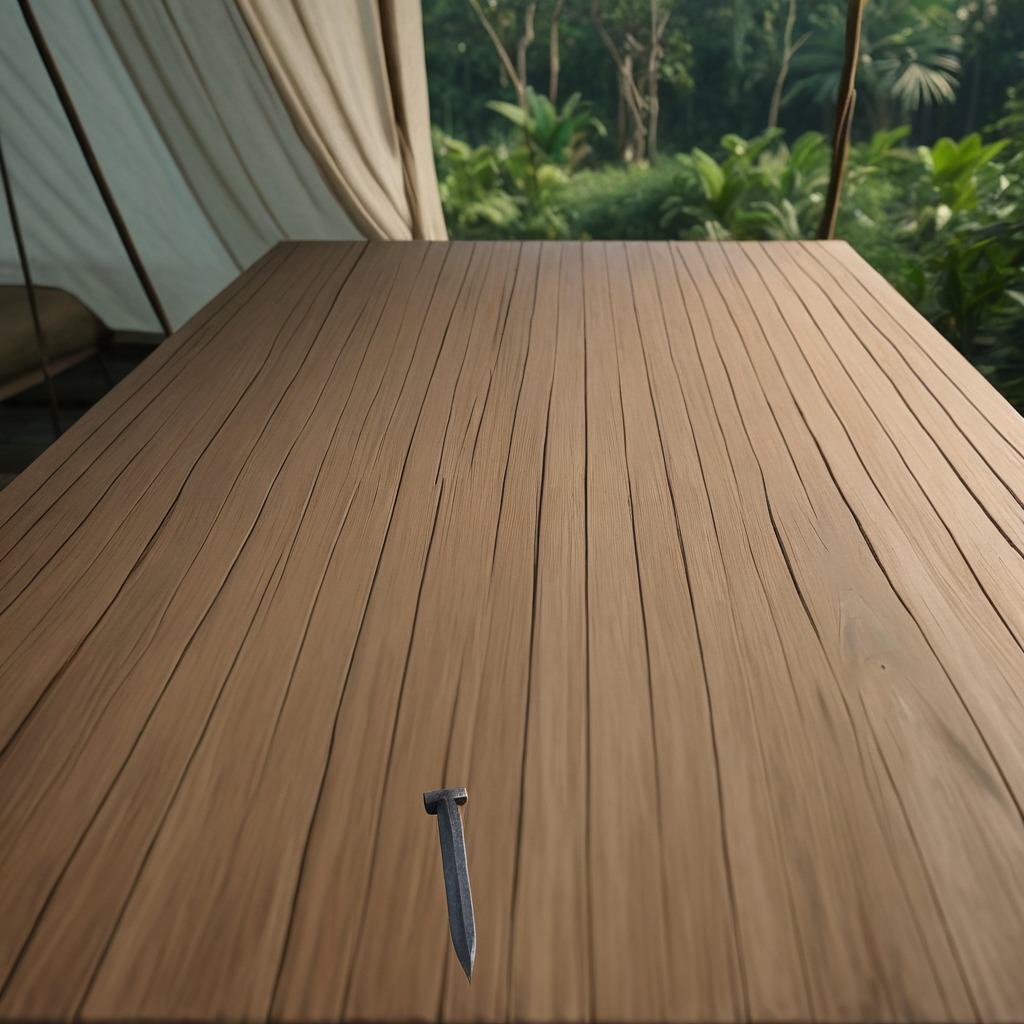
A nail is lying on the wooden table inside a jungle field workshop tent.